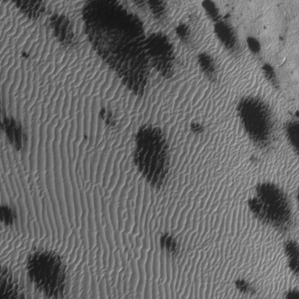
Label: frost